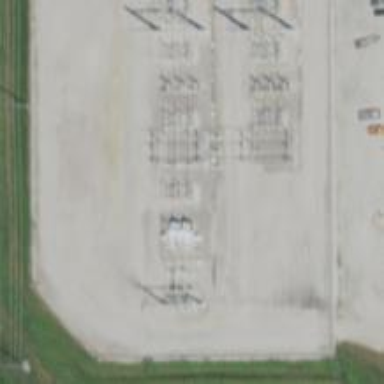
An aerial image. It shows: Switch used for power control.